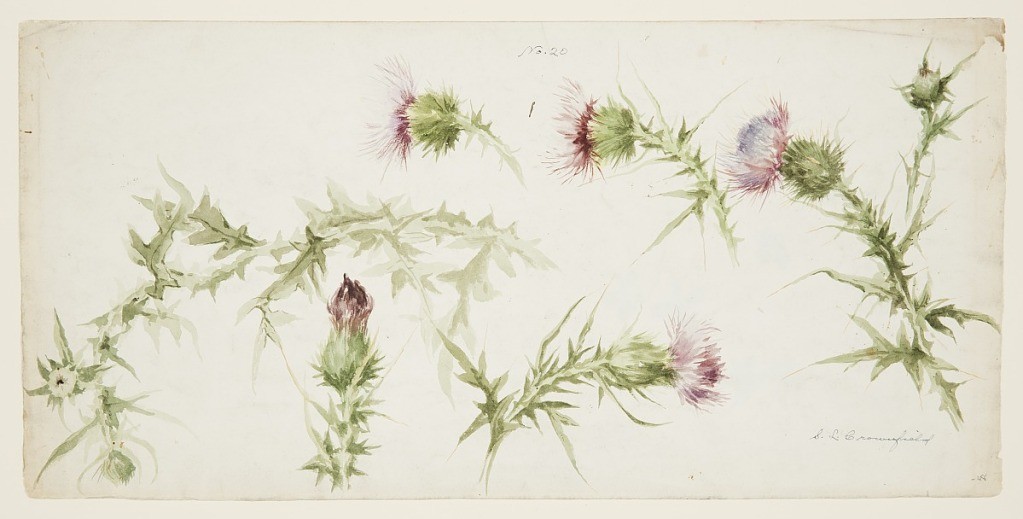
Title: Six Studies of Thistles
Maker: Sophia L. Crownfield, American, 1862–1929
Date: early 20th century
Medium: Brush and watercolor on white paper
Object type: Drawing
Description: Six studies of thistles blooming painted in violet and green watercolor